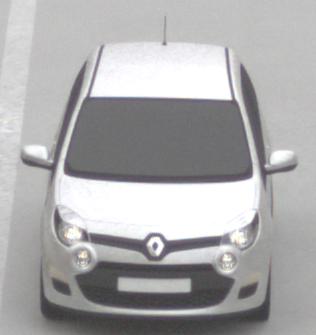
Make: Renault
Model: Twingo 1.2 LEV 16V 75
Detailed model: Twingo (II)
Model produced from: 2012/01
Model produced until: 2014/07
Doors: 3
Color: white
Road condition: dry road
Daytime: midday
Contrast: low contrast